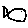
Label: fish